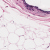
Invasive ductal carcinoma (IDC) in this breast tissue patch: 0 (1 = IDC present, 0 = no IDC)